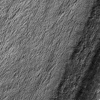
Atmospheric dust classification: not_dusty